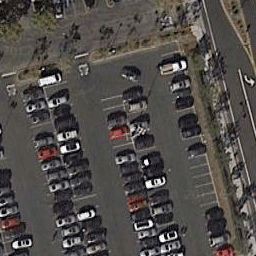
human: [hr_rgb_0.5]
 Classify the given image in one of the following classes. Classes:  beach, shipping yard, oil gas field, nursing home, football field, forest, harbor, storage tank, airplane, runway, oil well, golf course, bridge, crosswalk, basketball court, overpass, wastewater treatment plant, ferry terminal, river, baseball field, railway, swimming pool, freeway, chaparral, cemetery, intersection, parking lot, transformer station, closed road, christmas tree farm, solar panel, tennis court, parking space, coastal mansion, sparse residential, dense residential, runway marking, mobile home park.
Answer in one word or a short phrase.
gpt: parking lot